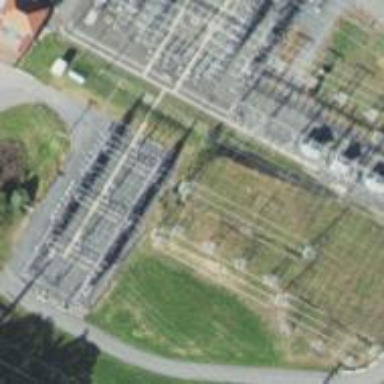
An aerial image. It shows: Switch for power supply.